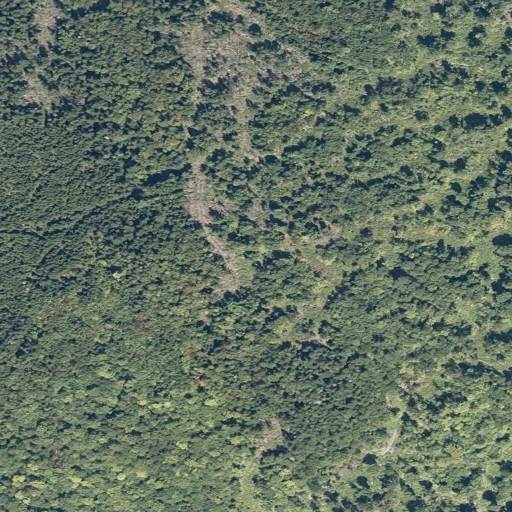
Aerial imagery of mountain in Maine named Little Poplar Mountain containing mixed forest, deciduous forest, and evergreen forest